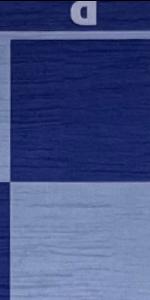
Label: Empty